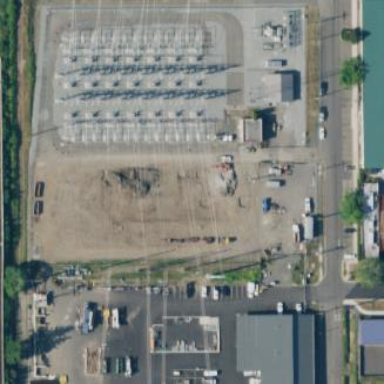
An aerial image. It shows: Power substation.